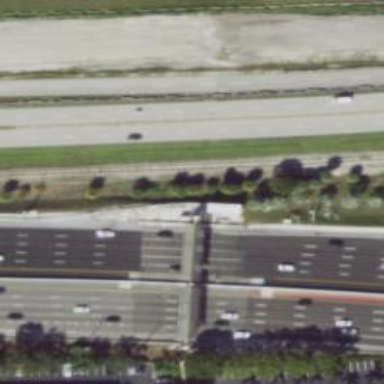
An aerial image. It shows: Toll gantry on the road.